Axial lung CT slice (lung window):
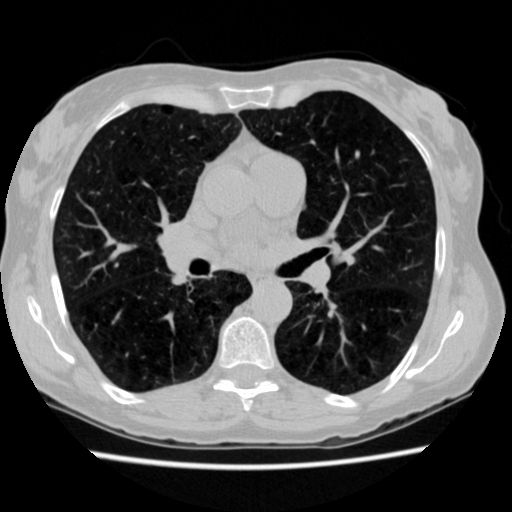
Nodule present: no